Question: I try to generate an activity diagram with help of my external java program.
My problem: After I add an element (for example an Action) to the diagram I want to modify the position of it (left,right) because some elements are bigger than others.
My code:
'''
Collection<DiagramObject> dobs = diagram.GetDiagramObjects();
//location calculation left out here
DiagramObject dob = dobs.AddNew(location.toString(),"");
dobs.Refresh();
dob.SetElementID(e.GetElementID());
dob.Update();
//center the position of the diagramobject on the left&right value
int horizontalDiff = dob.GetRight() - dob.GetLeft();
dob.SetRight(dob.GetRight()-horizontalDiff/2);
dob.SetLeft(dob.GetLeft()-horizontalDiff/2);
dob.Update();
'''
If I check the values 'Left' and 'Right' of the 'dob'-Object the values are changed. But when I open my EA Project they appears at the old position (before the centering code was executed).
When I execute the code to center all diagram objects after I opened and close the EA-Project it work's:
'''
for(DiagramObject dob : diagram.GetDiagramObjects){
int horizontalDiff = dob.GetRight() - dob.GetLeft();
dob.SetRight(dob.GetRight()-horizontalDiff/2);
dob.SetLeft(dob.GetLeft()-horizontalDiff/2);
dob.Update();
}
'''
But when I execute this without open EA-Project before, it changes the appearance not.
Anyone have an idea why it work's after open the EA-Project manually?
Here my goal in form of an image:

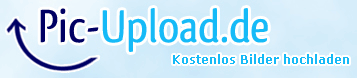
Answer: Try to modify the 't_diagramobject' table.
Instead of using the SetLeft and SetRight methods, the elements in t_diagramobject have the 'Top' and 'Left' properties.
Put attention that the Top values are negative.
You Have to get the relevant element's ID from the diagram elements, then serch for this ID in the t_diagramobject and modify it.
Do not hesitate if you have any questions.